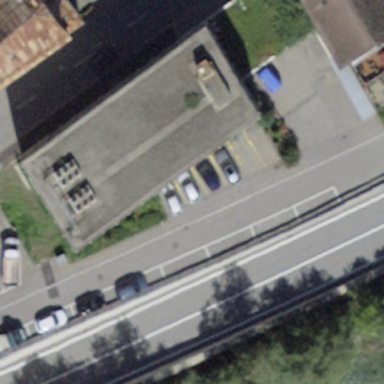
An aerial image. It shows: Industrial building.